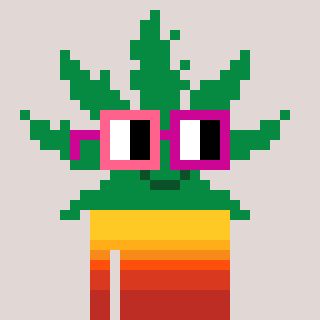
a pixel art character with square pink and red glasses, a weed-shaped head and a hotbrown-colored body on a warm background